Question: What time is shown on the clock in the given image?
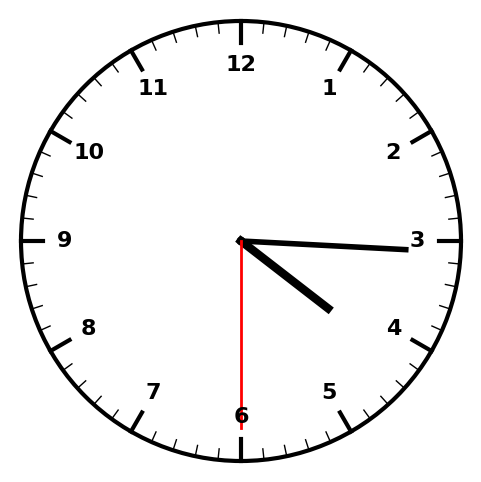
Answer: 04:15:30